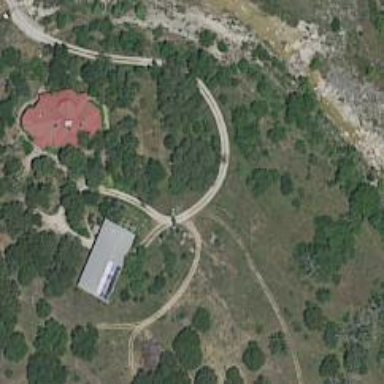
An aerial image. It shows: Driveway leading to service road.